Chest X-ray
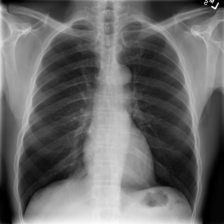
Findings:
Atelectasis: negative
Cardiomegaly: negative
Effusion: negative
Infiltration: negative
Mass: negative
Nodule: negative
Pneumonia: negative
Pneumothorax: negative
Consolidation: negative
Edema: negative
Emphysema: negative
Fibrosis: negative
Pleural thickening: negative
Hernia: negative